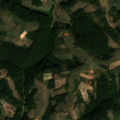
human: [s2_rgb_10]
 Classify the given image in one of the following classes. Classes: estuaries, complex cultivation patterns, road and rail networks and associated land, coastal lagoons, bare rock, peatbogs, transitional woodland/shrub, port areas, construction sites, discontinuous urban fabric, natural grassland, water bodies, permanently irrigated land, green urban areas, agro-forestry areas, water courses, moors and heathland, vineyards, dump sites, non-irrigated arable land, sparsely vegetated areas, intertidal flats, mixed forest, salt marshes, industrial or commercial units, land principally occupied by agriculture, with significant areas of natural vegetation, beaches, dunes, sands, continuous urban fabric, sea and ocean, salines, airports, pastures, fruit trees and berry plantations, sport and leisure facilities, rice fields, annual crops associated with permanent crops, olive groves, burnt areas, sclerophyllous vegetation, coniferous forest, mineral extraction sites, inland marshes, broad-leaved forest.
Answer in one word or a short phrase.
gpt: complex cultivation patterns, land principally occupied by agriculture, with significant areas of natural vegetation, broad-leaved forest